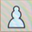
Piece: wP